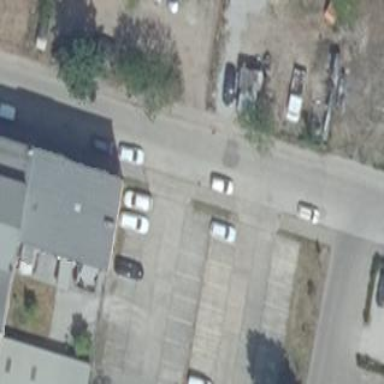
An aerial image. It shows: Parking area with concrete plates as the surface.